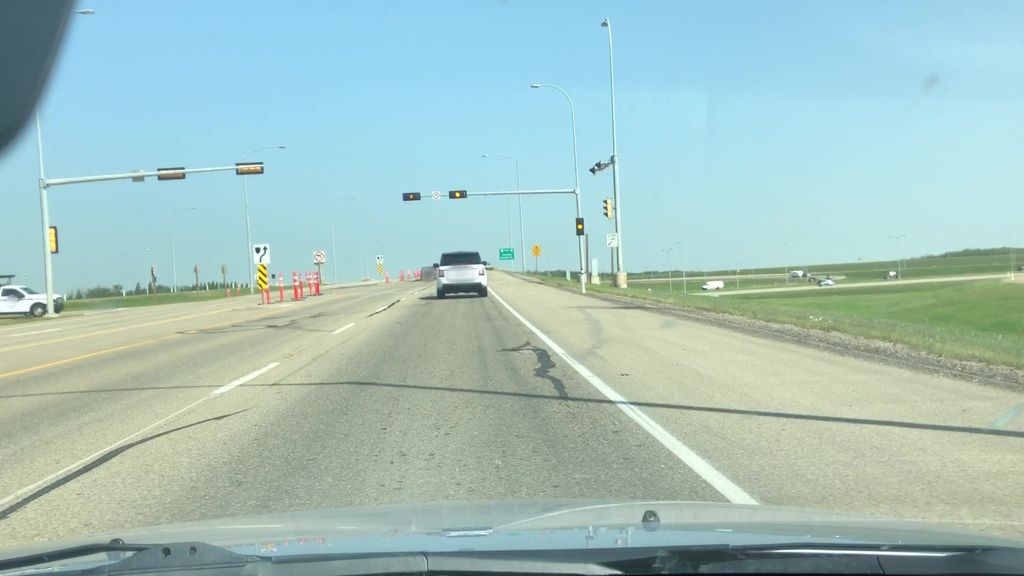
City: edmonton